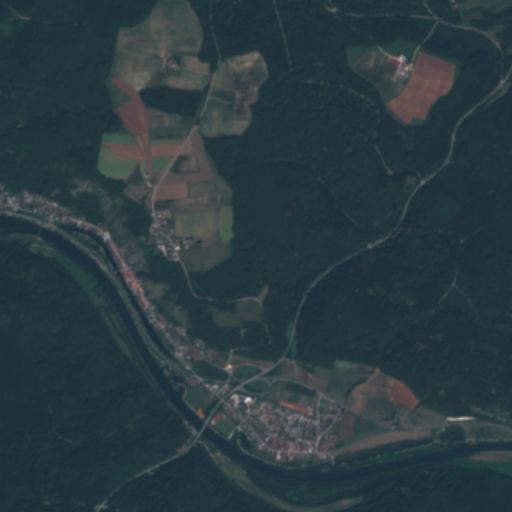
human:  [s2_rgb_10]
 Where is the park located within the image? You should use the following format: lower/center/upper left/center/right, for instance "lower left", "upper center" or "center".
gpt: The park is located in the lower center of the image.
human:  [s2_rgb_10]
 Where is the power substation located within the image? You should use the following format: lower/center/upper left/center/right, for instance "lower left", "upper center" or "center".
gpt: The power substation is located in the center left of the image.
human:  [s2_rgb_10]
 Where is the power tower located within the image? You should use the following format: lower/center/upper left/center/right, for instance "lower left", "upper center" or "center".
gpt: There is no power tower in the image.